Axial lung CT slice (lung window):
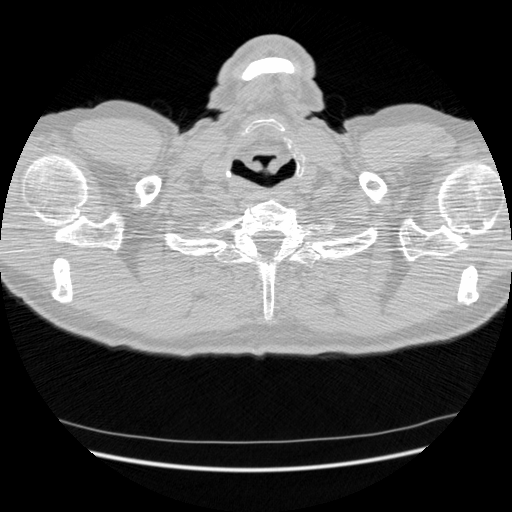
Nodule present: no